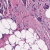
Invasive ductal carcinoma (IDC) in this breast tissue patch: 0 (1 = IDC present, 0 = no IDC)